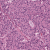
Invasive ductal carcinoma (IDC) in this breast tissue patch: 1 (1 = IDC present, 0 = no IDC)